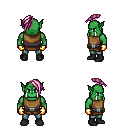
a pixel art fantasy rpg character, male body template, orc, green skin, leather chest armor, teal pants, pink long mohawk hairstyle, gold gloves, black shoes, four views (front, back, left, right), 2x2 character sprite sheet, small pixel art, hard edges, no anti-aliasing